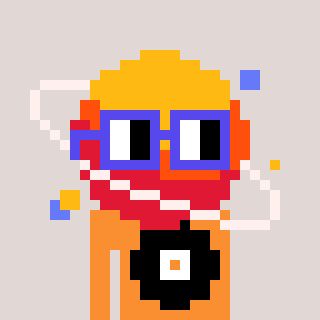
a pixel art character with square blue glasses, a saturn-shaped head and a orange-colored body on a warm background